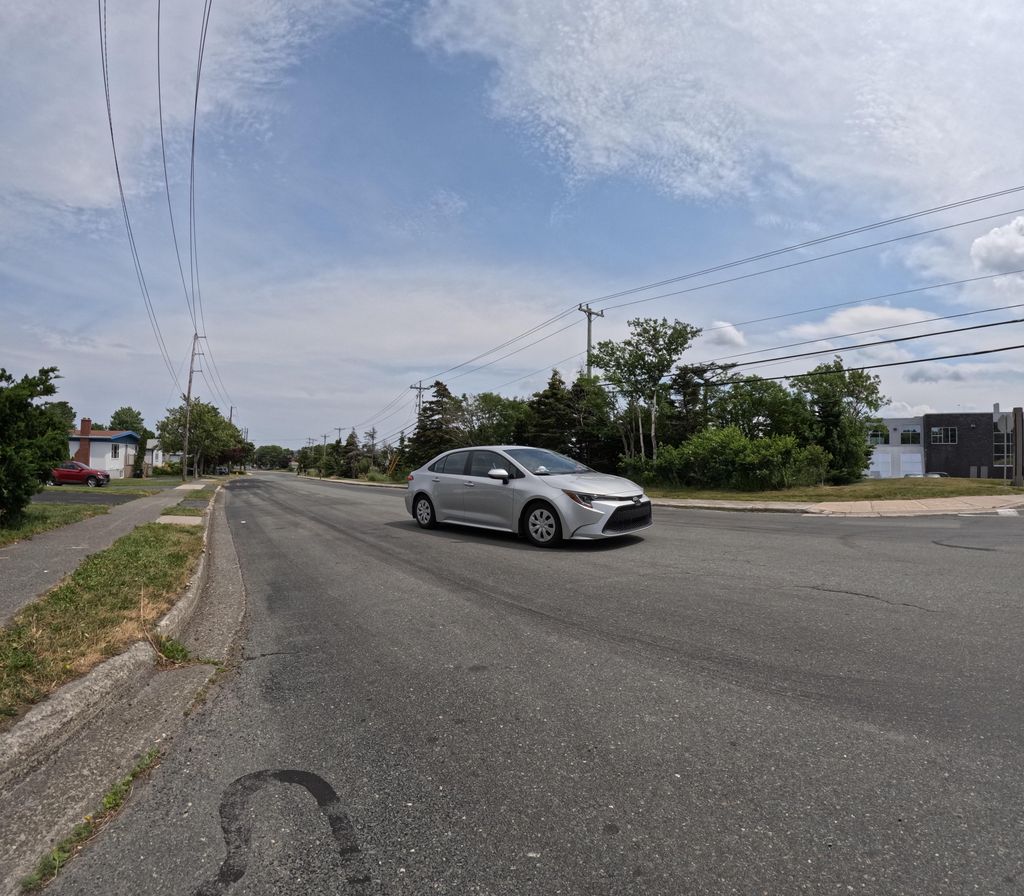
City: st_johns